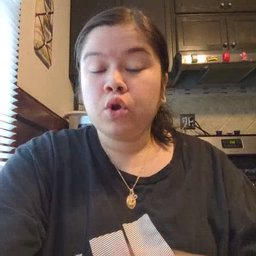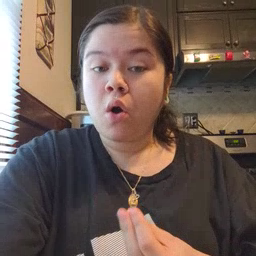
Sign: go